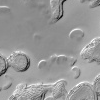
Atmospheric dust classification: not_dusty